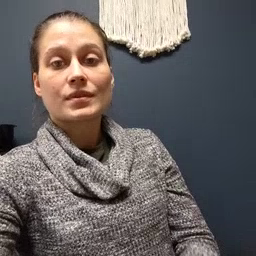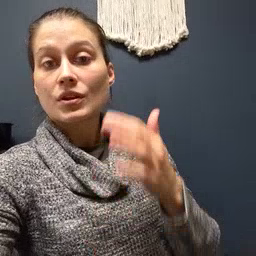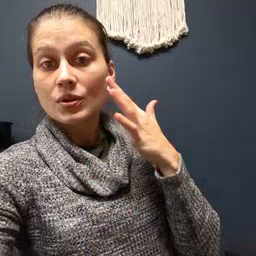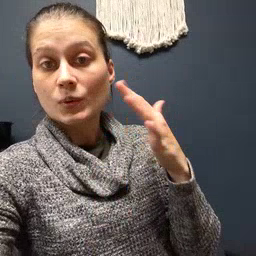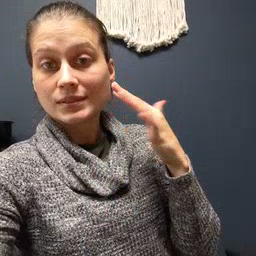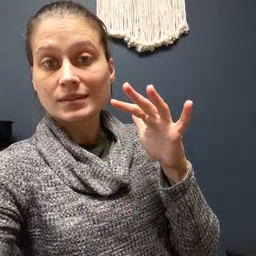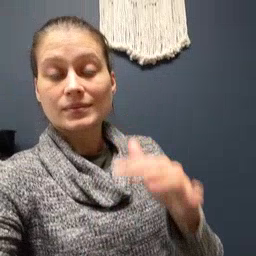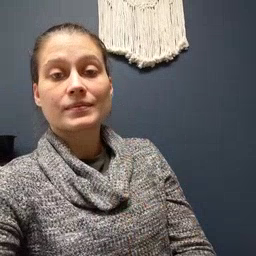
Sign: noisy